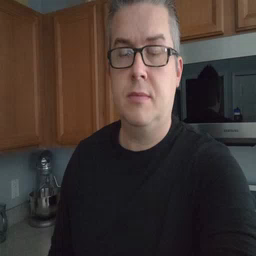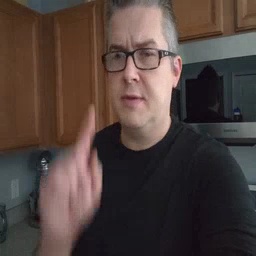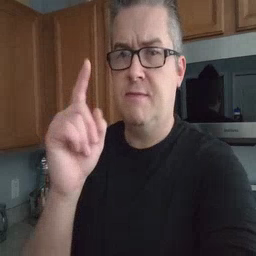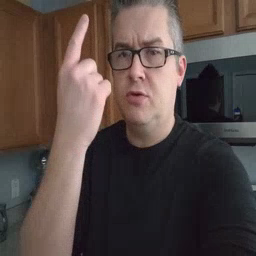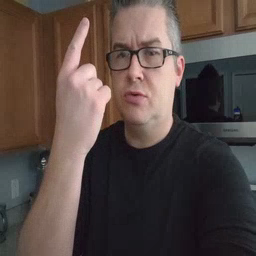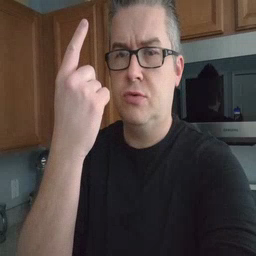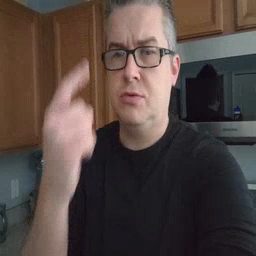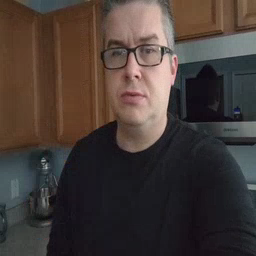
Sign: first